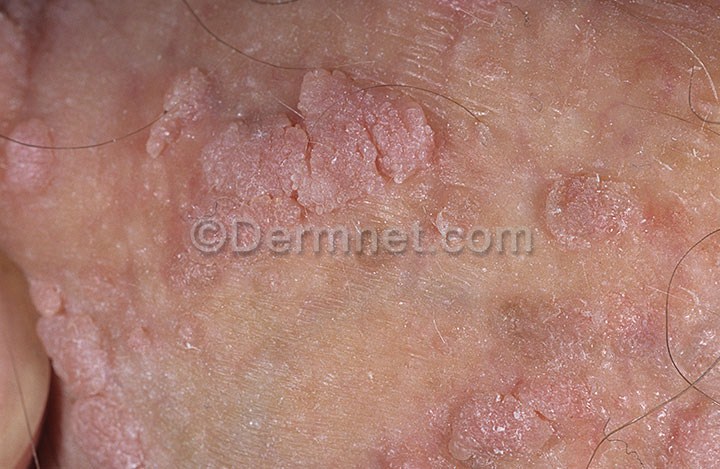
Disease: Herpes HPV and other STDs Photos